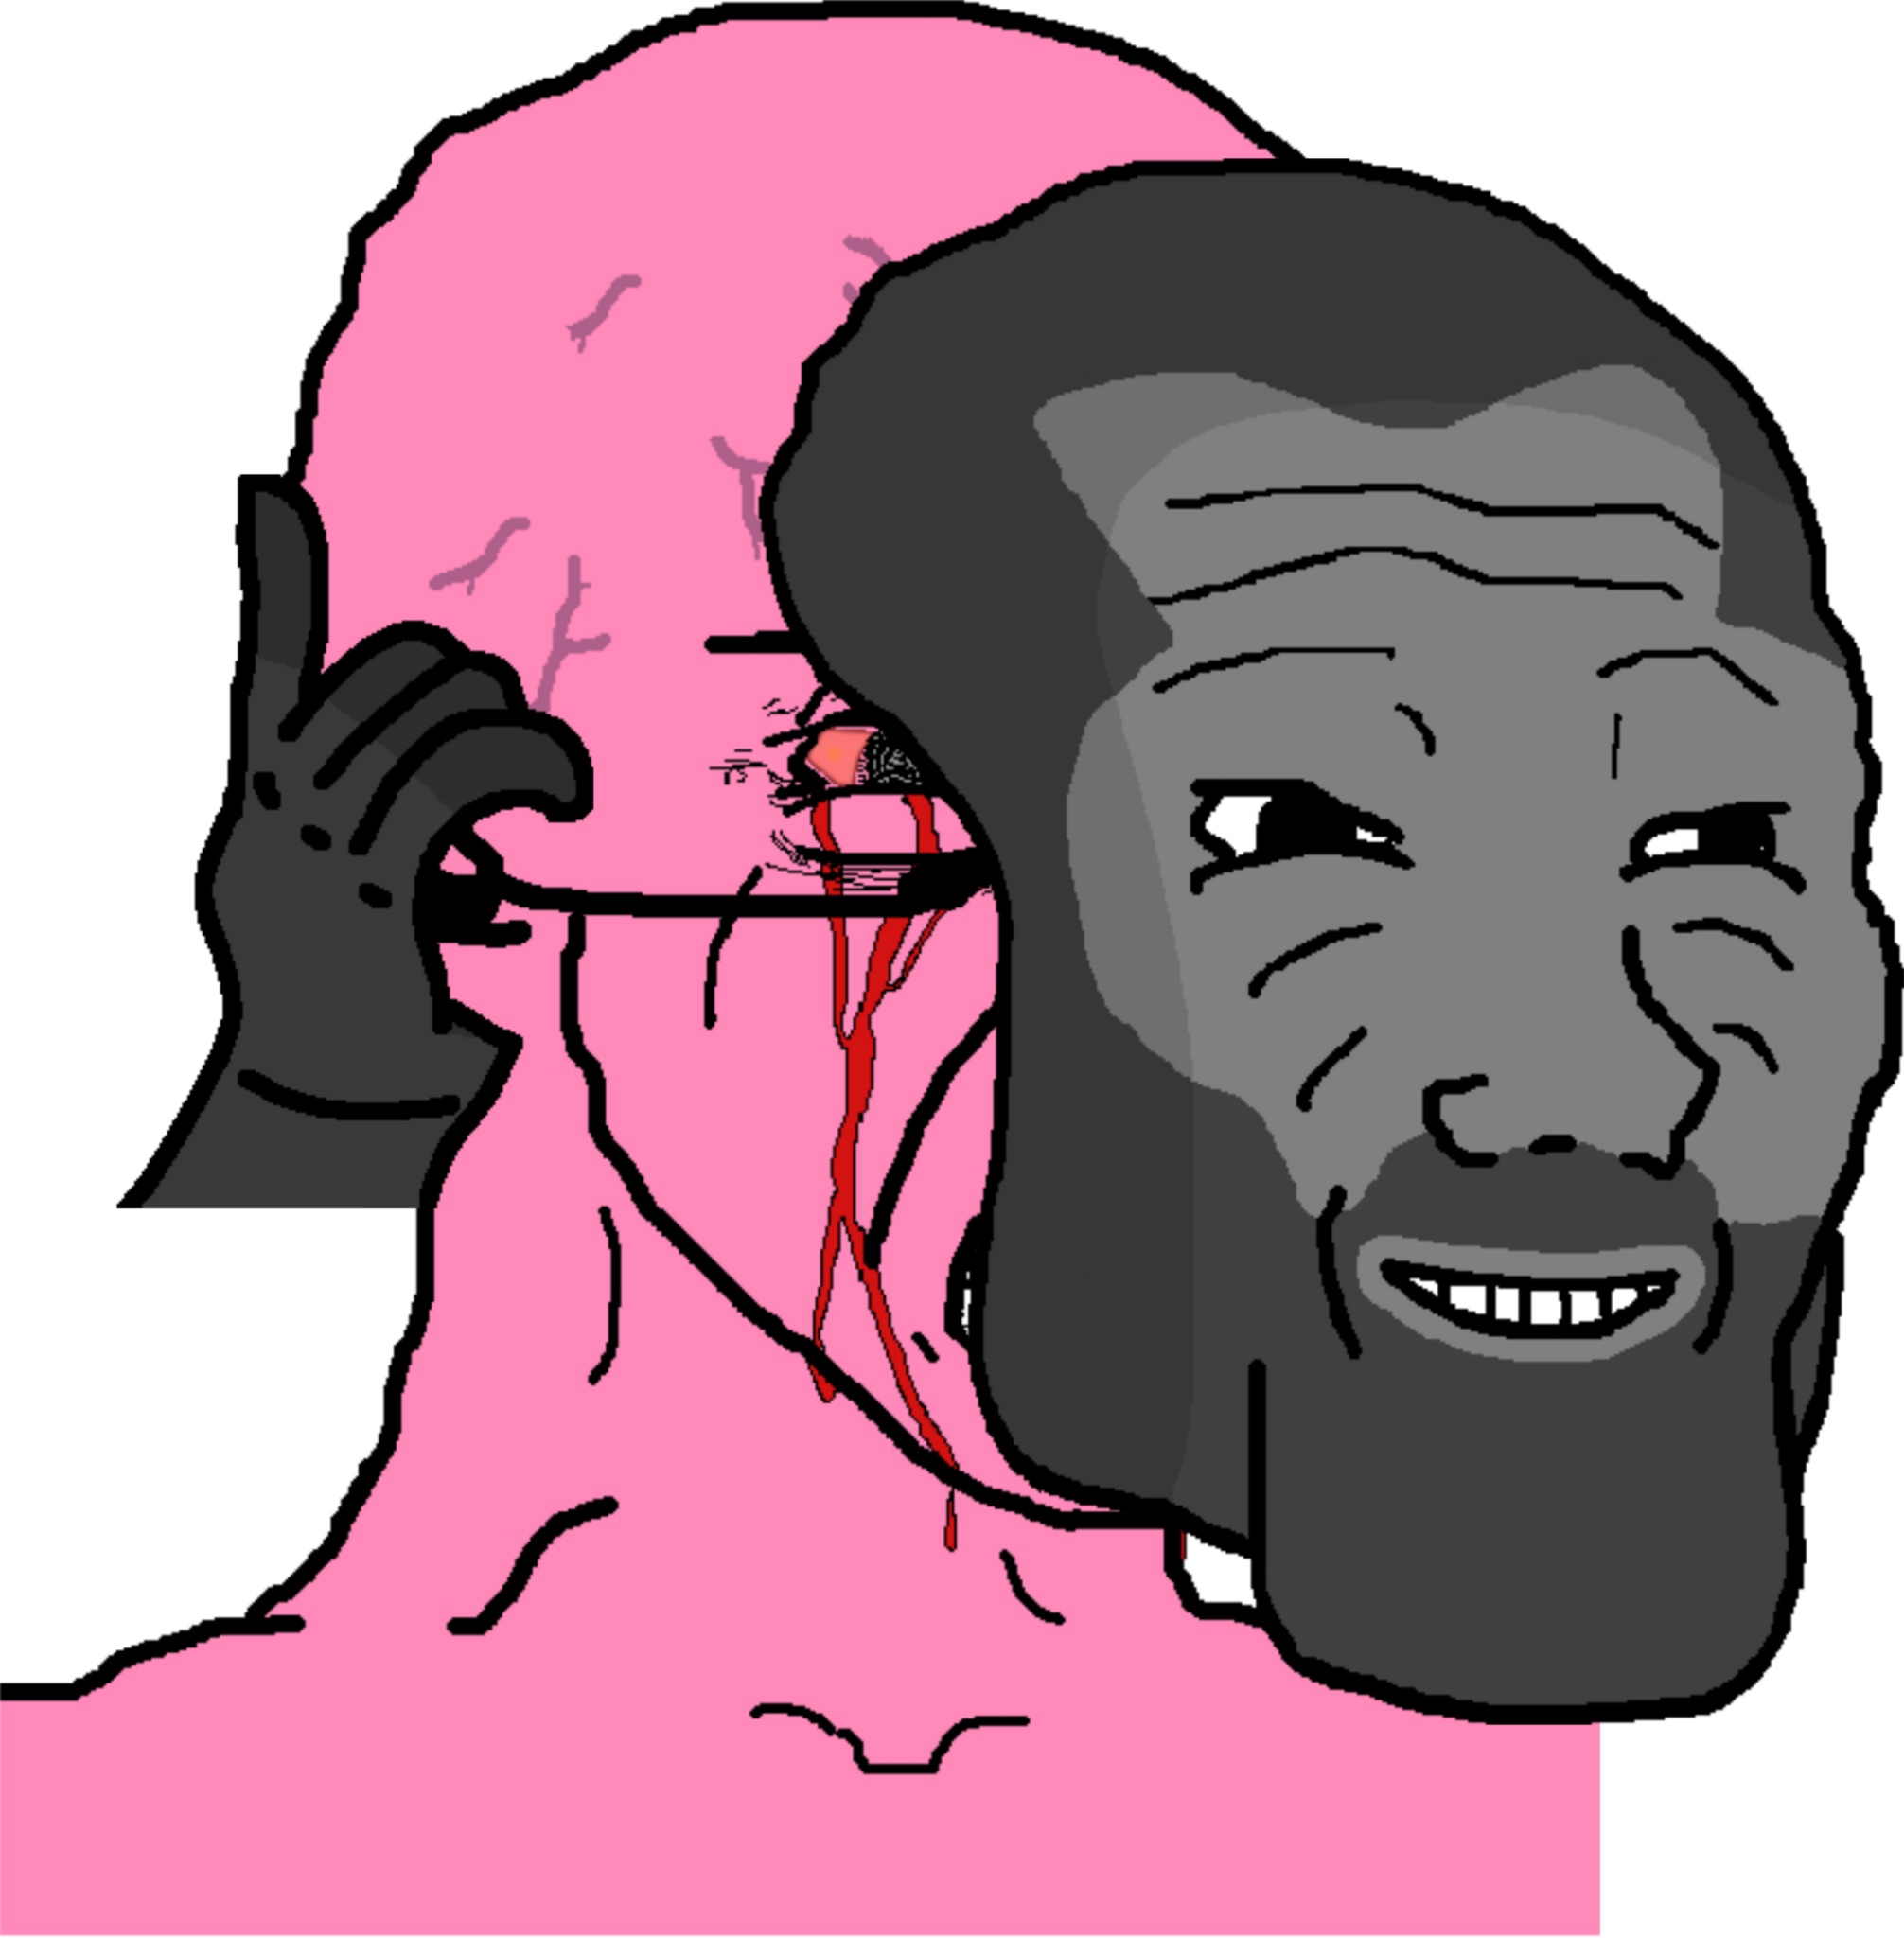
Label: 5_Rage